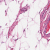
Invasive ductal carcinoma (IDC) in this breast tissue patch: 0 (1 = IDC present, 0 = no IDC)